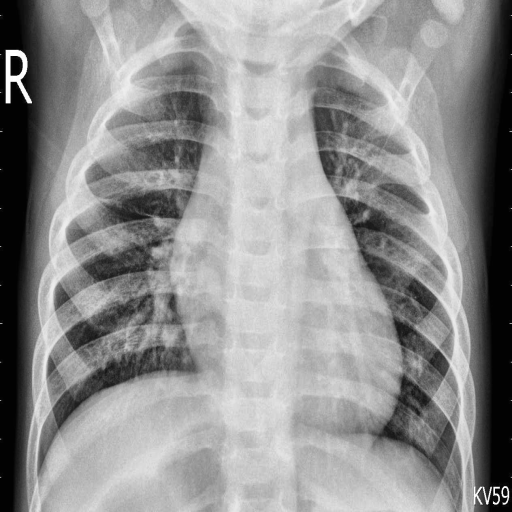
Finding: NORMAL